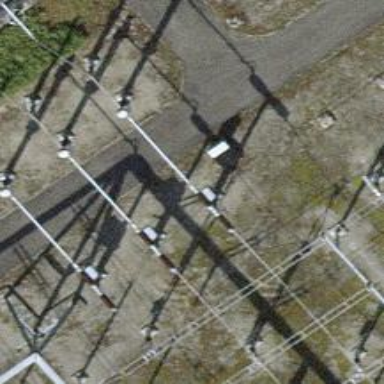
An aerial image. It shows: Switch used for power control.